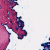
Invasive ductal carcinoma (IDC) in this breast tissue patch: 0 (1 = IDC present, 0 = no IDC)